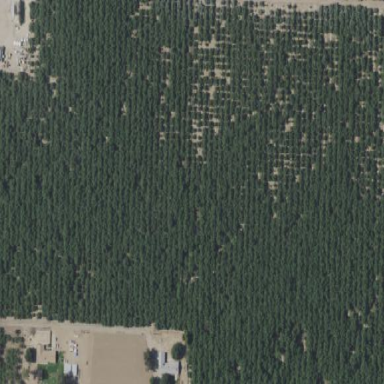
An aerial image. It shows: Orchard.